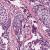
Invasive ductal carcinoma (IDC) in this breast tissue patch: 1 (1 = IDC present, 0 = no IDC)